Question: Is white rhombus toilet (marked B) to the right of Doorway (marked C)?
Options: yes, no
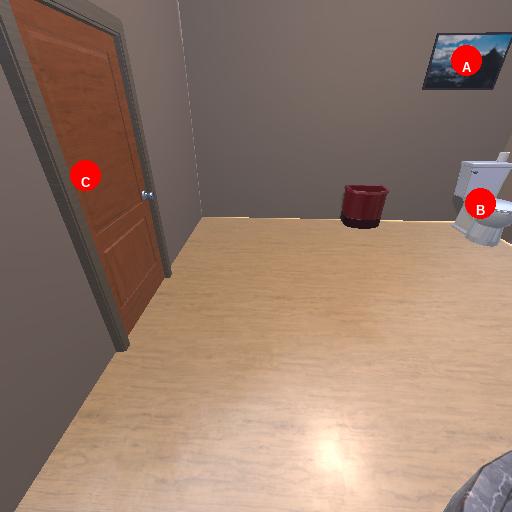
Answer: yes